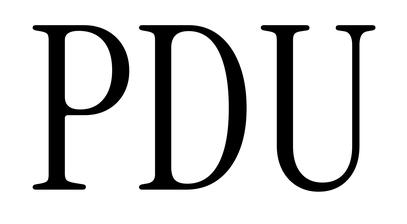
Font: InstrumentSerif-Regular